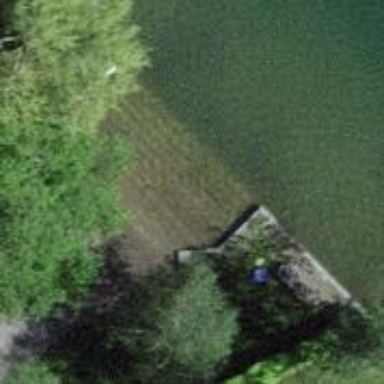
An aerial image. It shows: Slipway on leisure land.